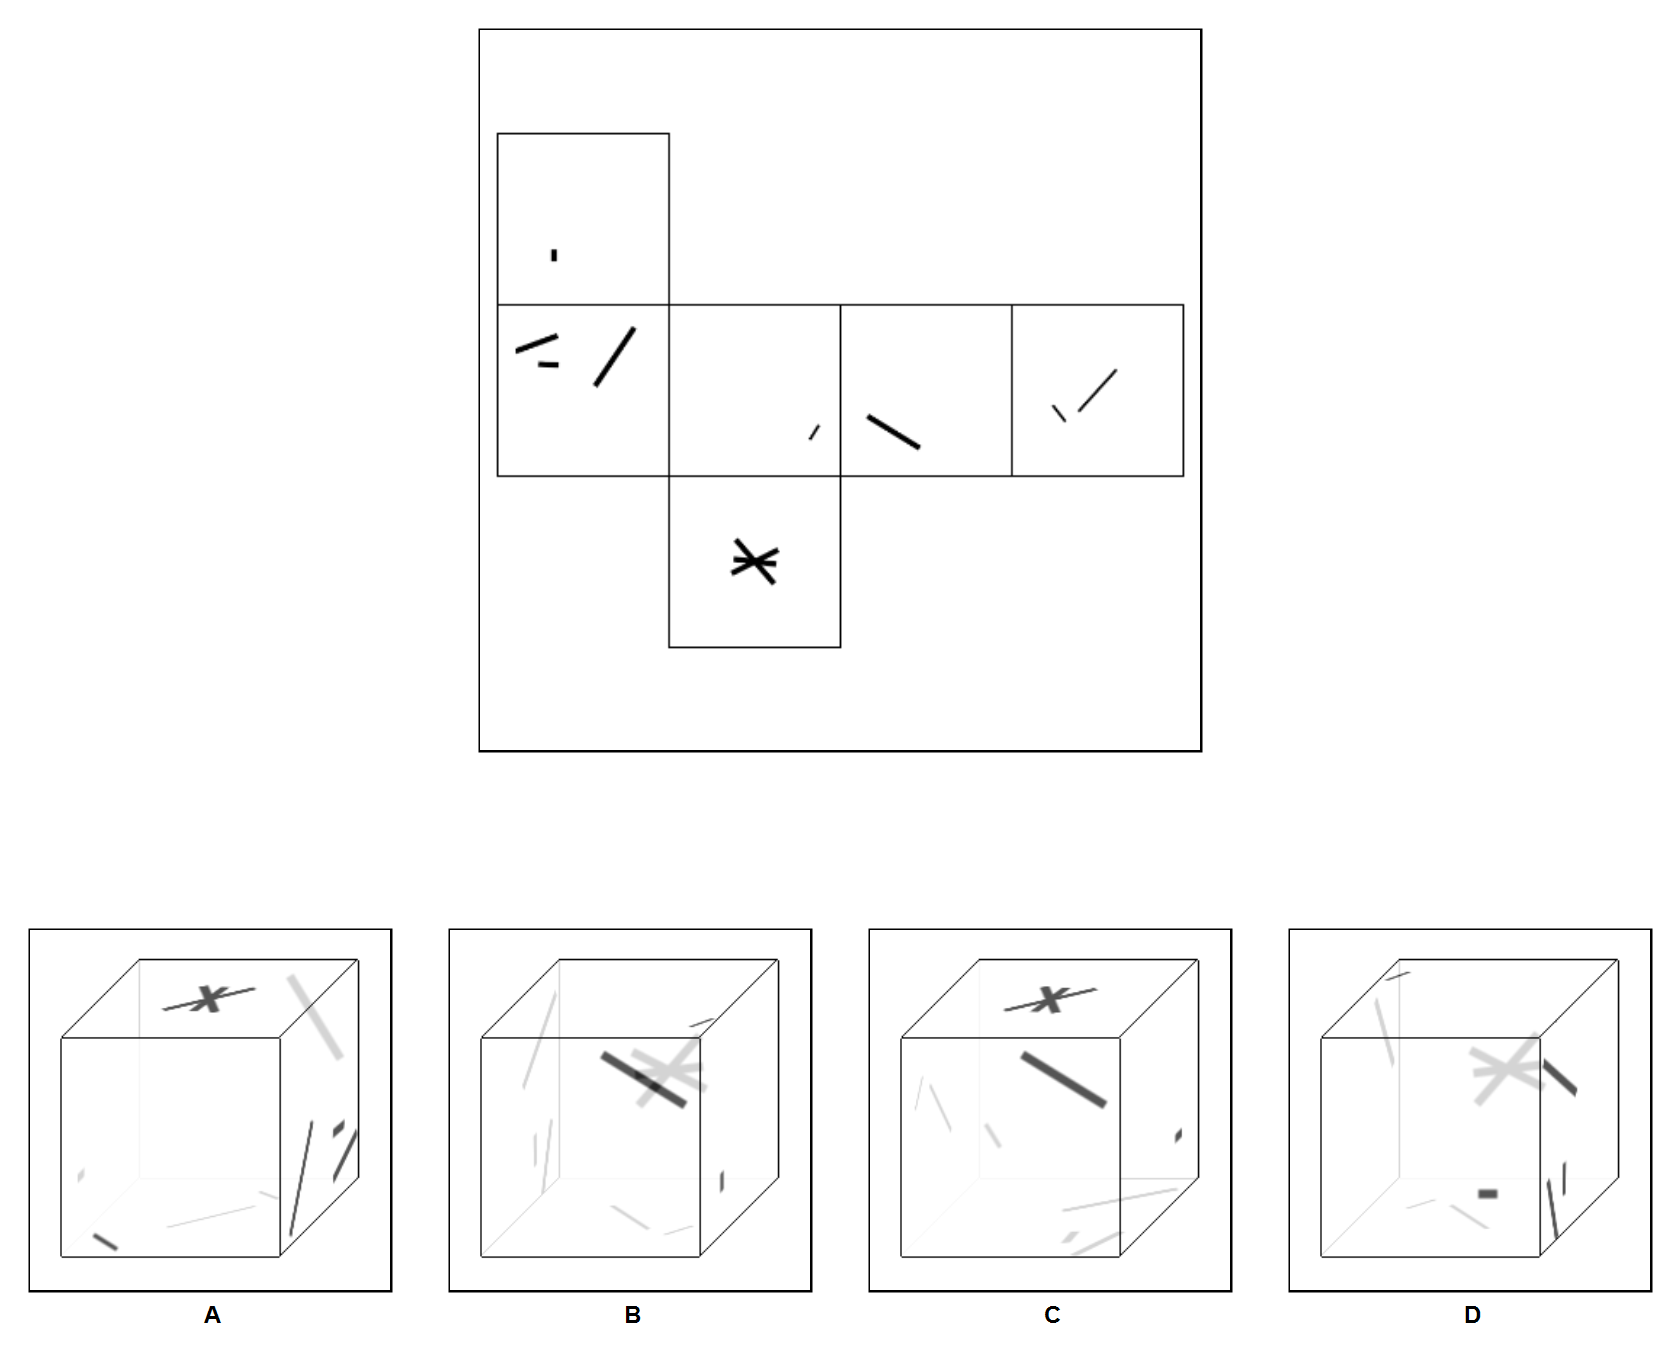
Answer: D